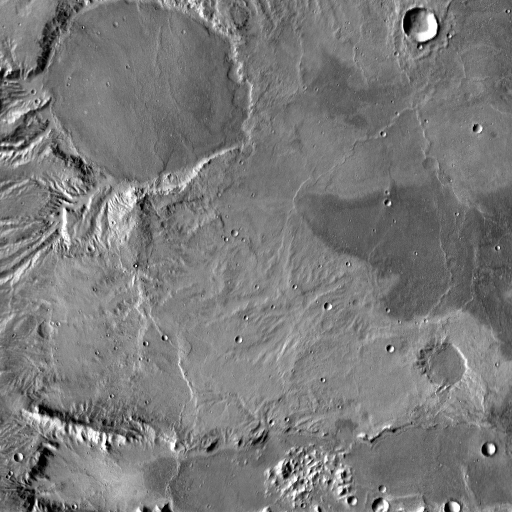
Crater classes present: Background, Other, Buried